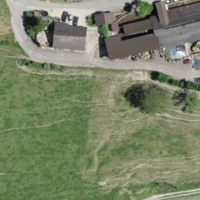
EUNIS habitat code: 25
Species observed at this site:
Campanula patula